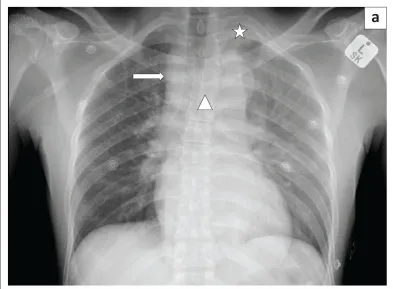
(a) Chest radiography in a 36-year-old male patient involved in a motor vehicle accident. There is widening of the mediastinum (arrow) with a left apical pleural cap (star) and veiling of the left lung field in keeping with a left haemothorax. There is depression of the left main bronchus (triangle), and the silhouette of the aortic knuckle is maintained.
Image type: radiology (x_ray)